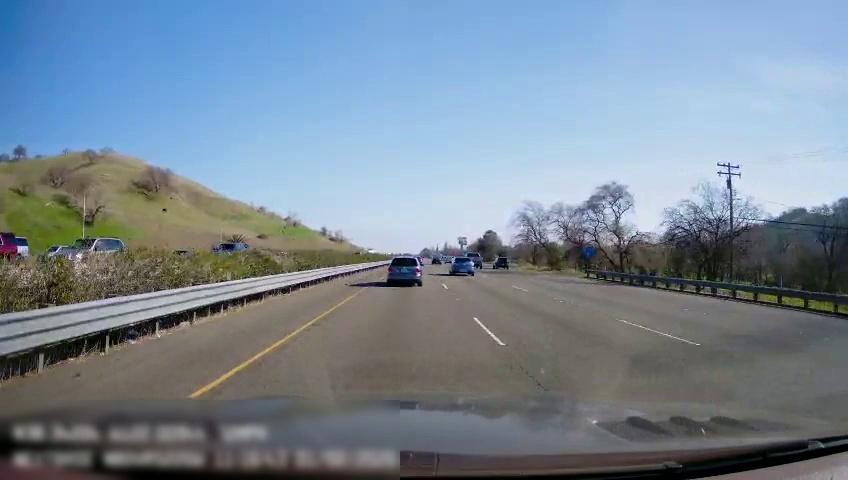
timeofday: Day
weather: Sunny
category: Drivable Space
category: Vehicles | Car
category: Vehicles | SUV
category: Vehicles | SUV
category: Vehicles | Car
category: Vehicles | SUV
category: Vehicles | Car
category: Vehicles | Truck
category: Vehicles | Car
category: Vehicles | Car
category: Vehicles | SUV
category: Lanes | Current Lane
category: Lanes | Current Lane
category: Lanes | Alternate Lane